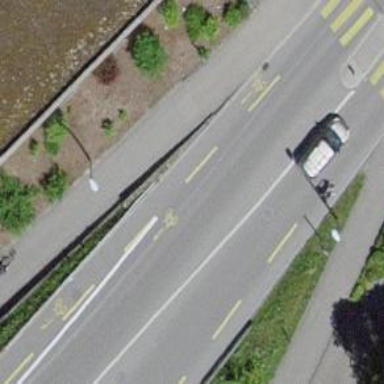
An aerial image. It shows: Secondary road with asphalt surface and dedicated cycle lane.